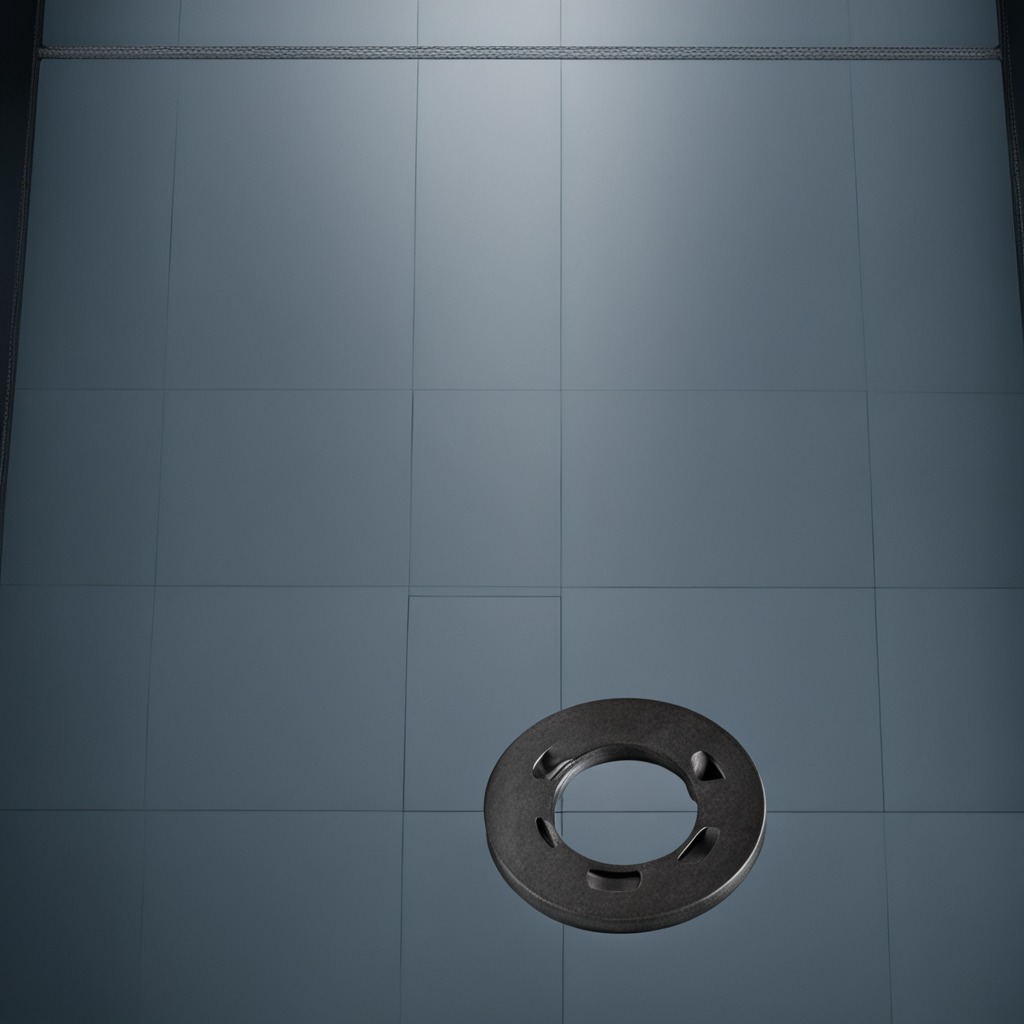
A flat metal washer lying on a toolbox surface in an airplane hangar workshop.